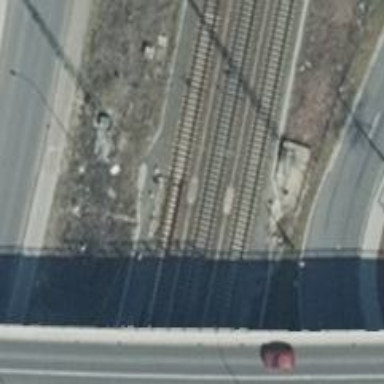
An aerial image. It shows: Railway switch.